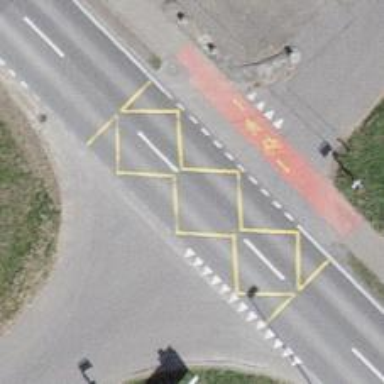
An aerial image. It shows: Bus stop with designated public transport stop position.